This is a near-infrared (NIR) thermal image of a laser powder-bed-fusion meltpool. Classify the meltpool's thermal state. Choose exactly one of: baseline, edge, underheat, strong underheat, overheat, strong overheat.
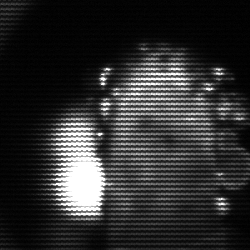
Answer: strong underheat